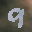
Label: 9